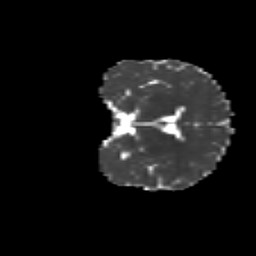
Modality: MD
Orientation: coronal
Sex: male
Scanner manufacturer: siemens
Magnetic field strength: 3 T
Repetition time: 5 s
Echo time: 0.071 s